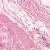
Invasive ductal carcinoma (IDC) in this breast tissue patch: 0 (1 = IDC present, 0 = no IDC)